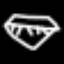
Label: diamond